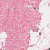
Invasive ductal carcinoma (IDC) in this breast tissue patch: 0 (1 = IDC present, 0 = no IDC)